Interaction volume radius: 10 \u00c5
Interaction volume height: 15 \u00c5
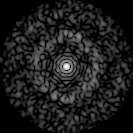
Disorder parameter: 0.8487